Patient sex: M
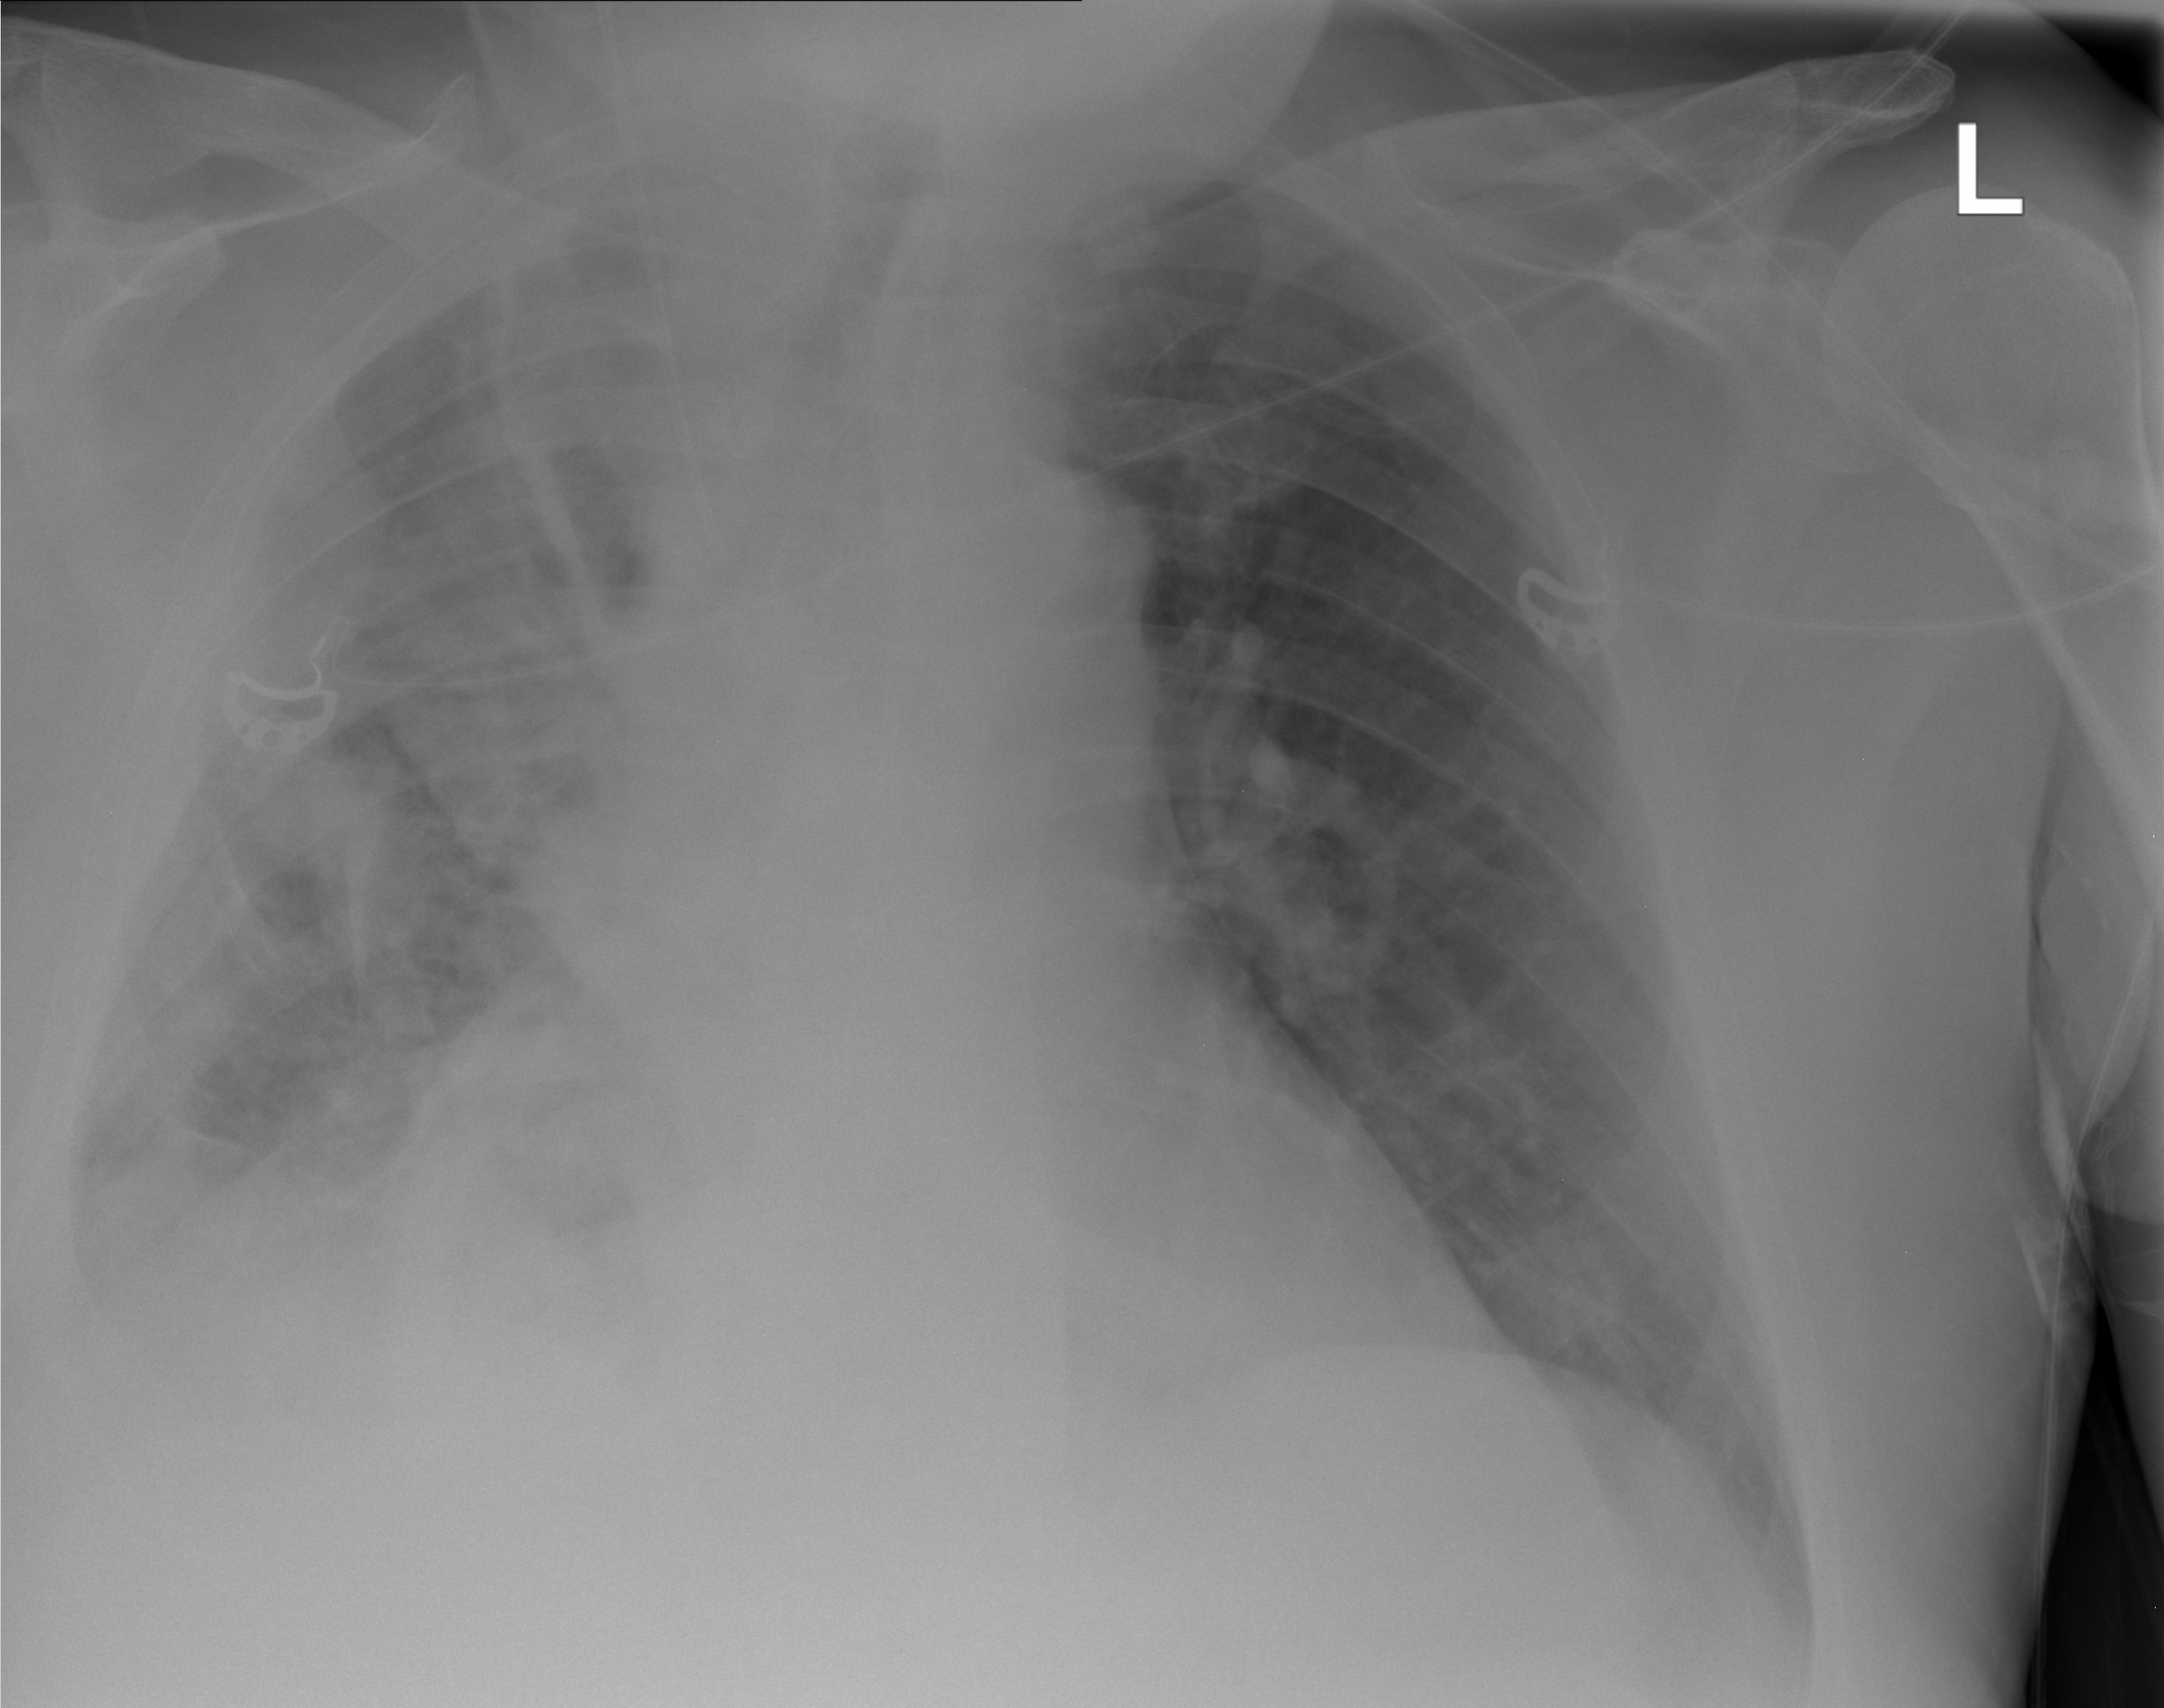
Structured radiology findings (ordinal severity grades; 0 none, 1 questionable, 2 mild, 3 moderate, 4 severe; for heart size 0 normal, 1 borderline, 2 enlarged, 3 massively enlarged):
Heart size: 2
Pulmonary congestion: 2
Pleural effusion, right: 3
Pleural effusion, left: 2
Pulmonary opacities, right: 2
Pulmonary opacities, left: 0
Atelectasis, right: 3
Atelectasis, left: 2